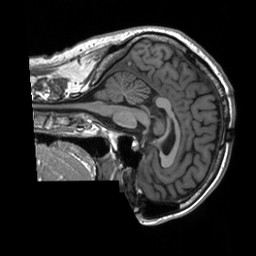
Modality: T1w
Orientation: sagittal
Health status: ill
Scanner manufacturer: siemens
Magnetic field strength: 3 T
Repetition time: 1.7 s
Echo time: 0.00239 s